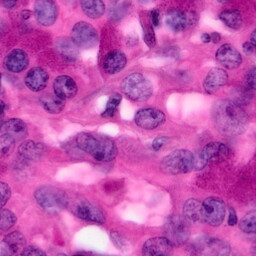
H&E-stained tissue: Pancreatic